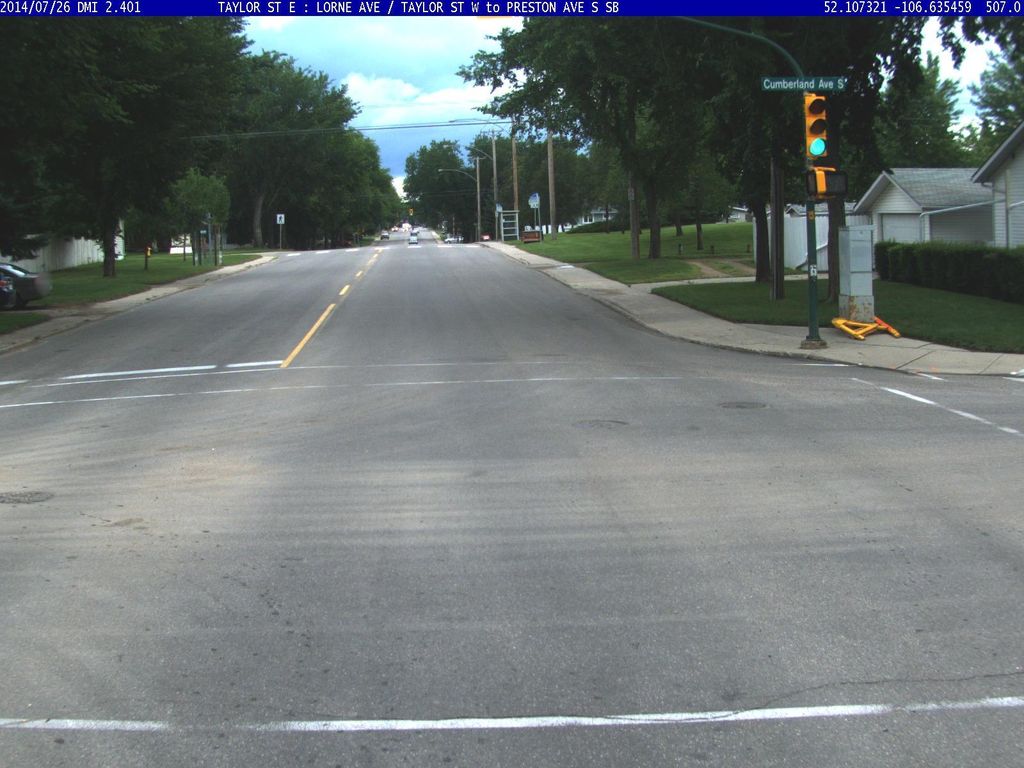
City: saskatoon